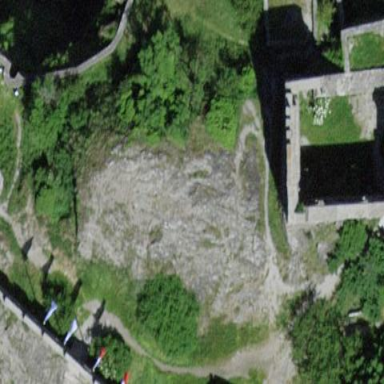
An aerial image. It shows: Ruins of historic city wall.